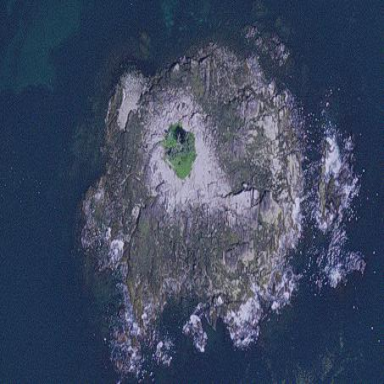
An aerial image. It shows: Islet along the coastline.